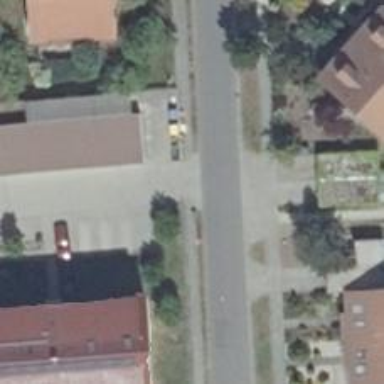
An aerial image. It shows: Paved parking aisle serving as service road.